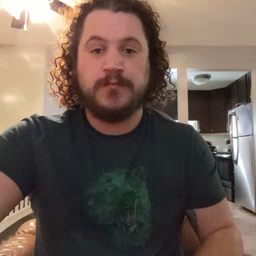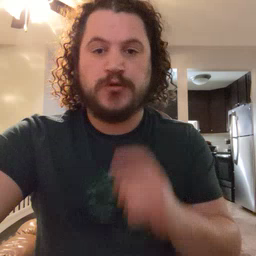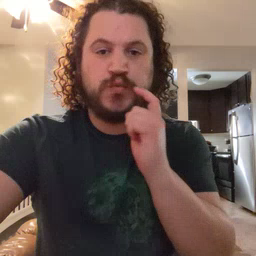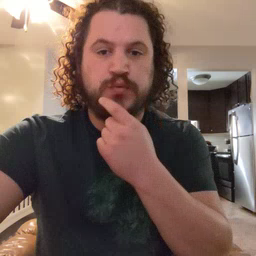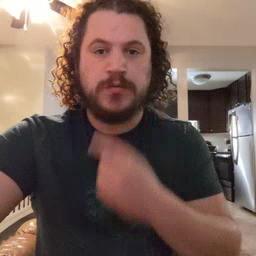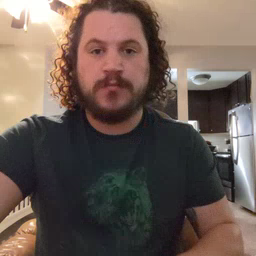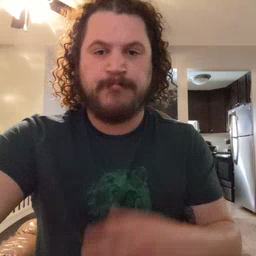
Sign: tooth